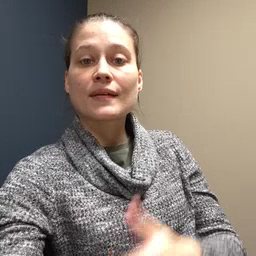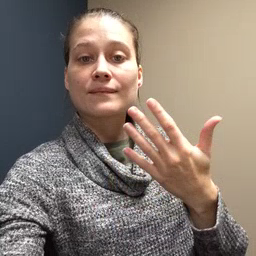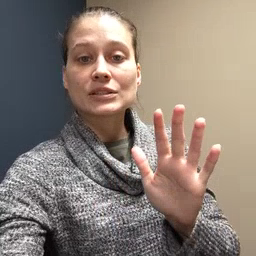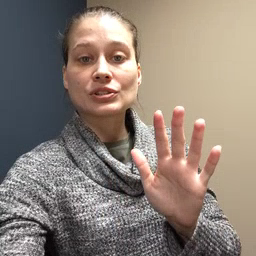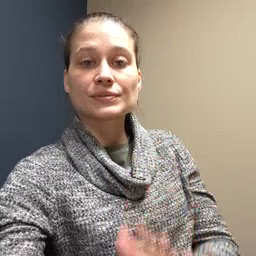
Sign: finish